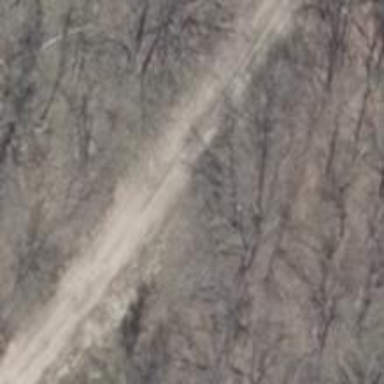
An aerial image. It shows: Dirt track with grade 4 track type.